Interaction volume radius: 10 \u00c5
Interaction volume height: 15 \u00c5
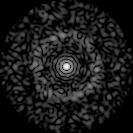
Disorder parameter: 0.7958